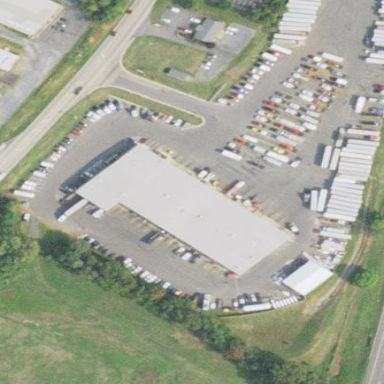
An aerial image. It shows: Commercial building.